Aerial crown-view tile of a tropical tree (Barro Colorado Island, Panama), acquired 20250818:
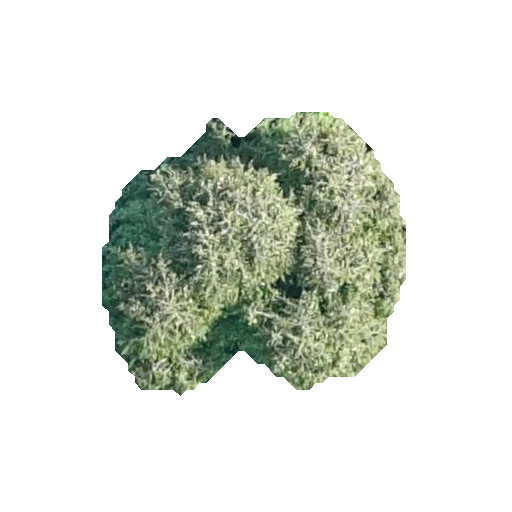
Species: Quararibea stenophylla
GBIF accepted scientific name: Quararibea stenophylla
Crown area: 95.177 m²